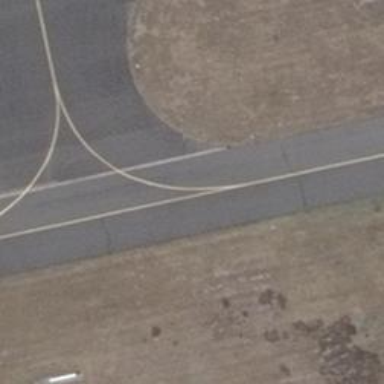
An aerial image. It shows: Taxiway edge marked with aviation lights.